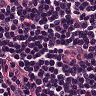
Metastatic tissue present: no